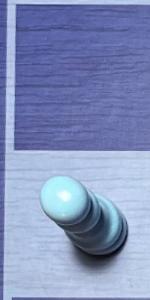
Label: Pawn_White